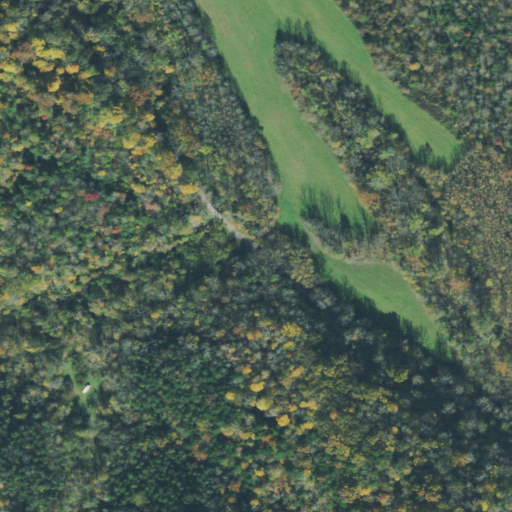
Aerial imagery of valley in Tennessee named Mercer Hollow containing deciduous forest, pasture, open development, shrub, mixed forest, and evergreen forest